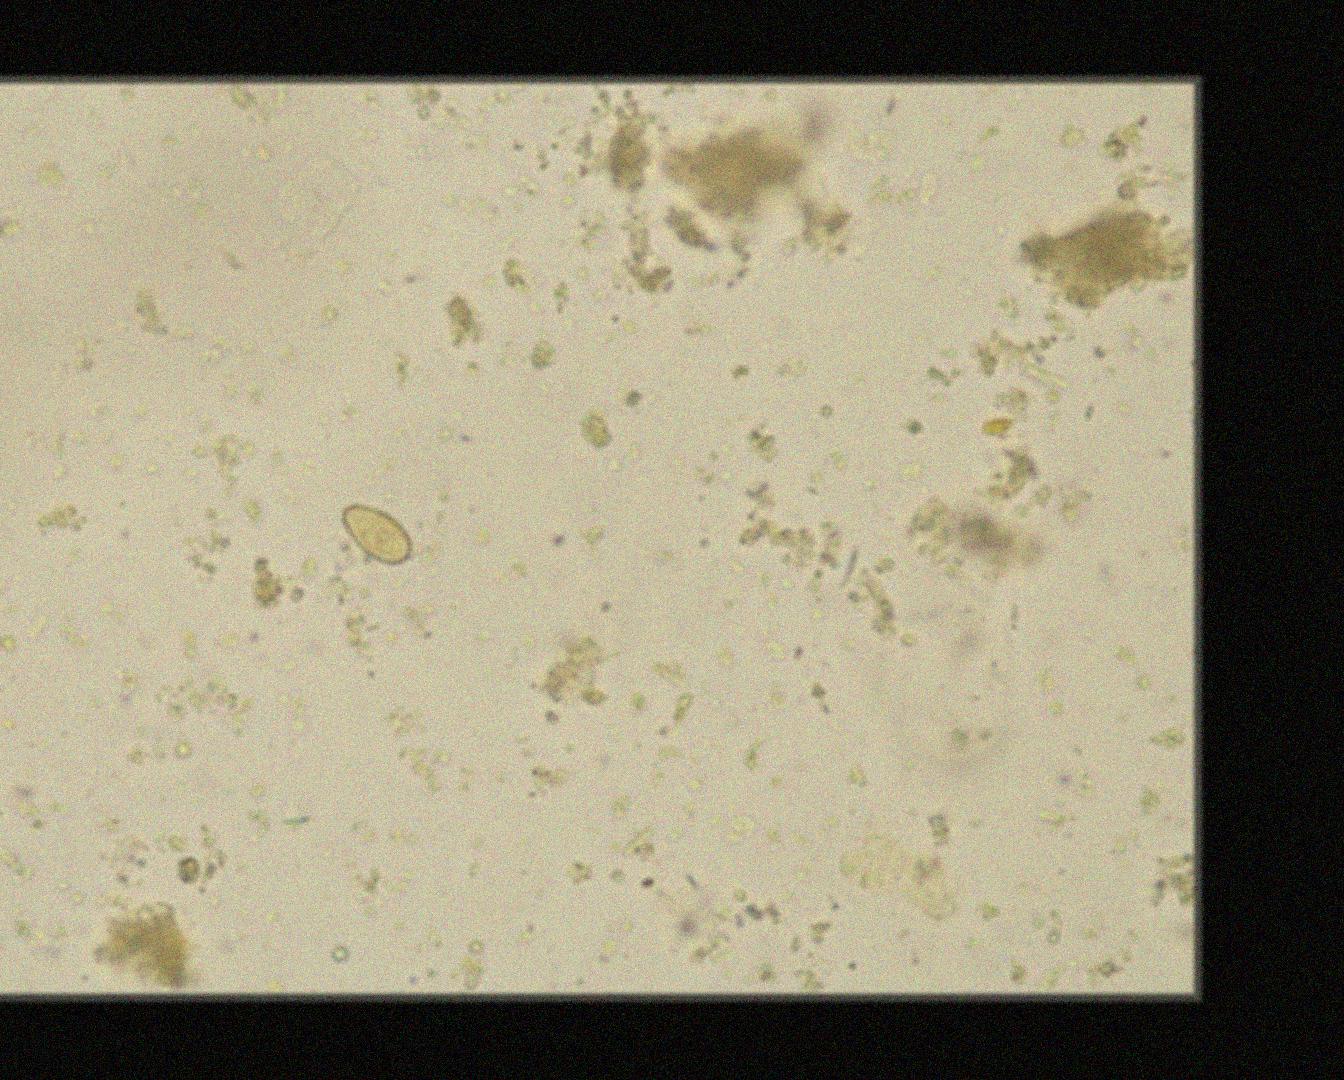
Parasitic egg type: Opisthorchis viverrine